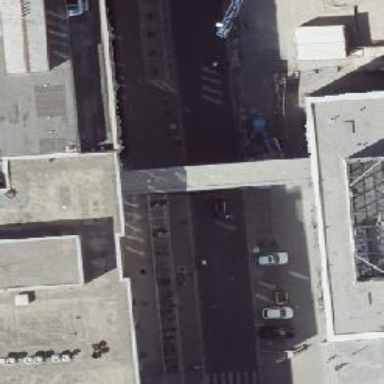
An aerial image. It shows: Tertiary road with asphalt surface and separate sidewalks on both sides. The road goes through building passage tunnel where no stopping is allowed for parking on both sides.